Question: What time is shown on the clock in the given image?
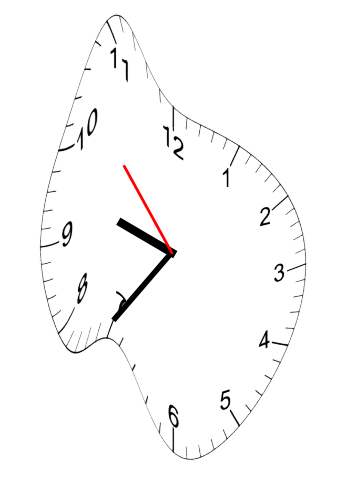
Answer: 09:35:53